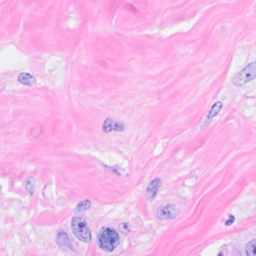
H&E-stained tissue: Breast